Question: How can i remove this black command prompt screen from the desktop when my python script is running?
I made the service.py script into exe using python 2 exe. All worked fine but when the .exe is running i have a fixed command prompt which i do not want to show.

service.py:
'''
#!/usr/bin/env python
import os
import ctypes
from subprocess import Popen, PIPE
def Mbox(title, text, style):
ctypes.windll.user32.MessageBoxA(0, text, title, style)
python_check = os.path.exists("C:/Python27/python.exe")
g_check = os.path.exists("C:/dev_appserver.py")
if python_check & g_check:
p0 = Popen(['C:/Python27/python.exe', 'C:/dev_appserver.py', '--host', '0.0.0.0', '--port', '8080', 'C:/application'], stdout=PIPE, stdin=PIPE, stderr=PIPE, shell=True)
out, err = p0.communicate("n
")
else:
Mbox('Notice', 'Launching service failed please make sure C:\Python27\python.exe and C:/dev_appserver.py', 0)
'''
setup.py:
'''
from distutils.core import setup
import py2exe
setup(console=['service.py'])
'''
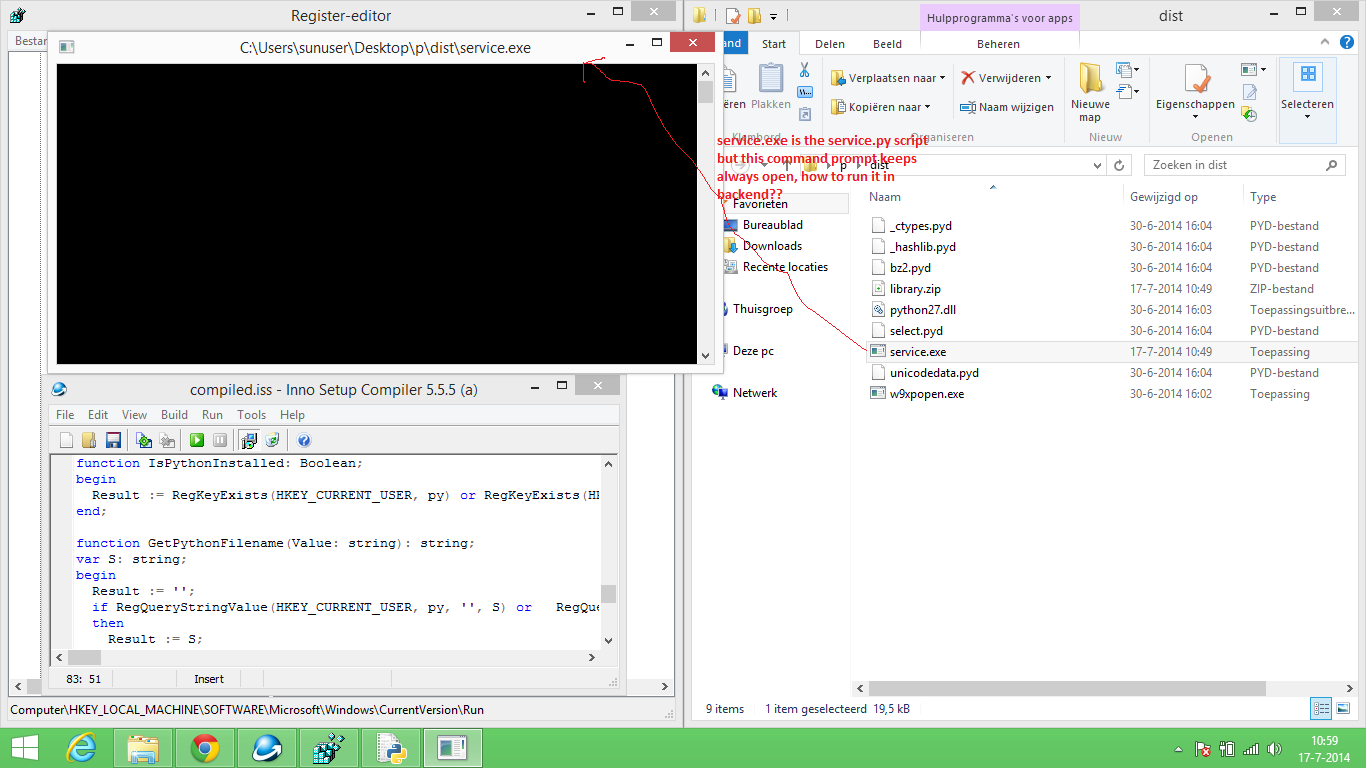
Answer: In the setup.py file you must write 'windows' instead 'console'.
Like this:
'''
windows=["service.py"],
options={"py2exe":
{"optimize": 2,
"bundle_files": 0,
"ascii": 0}}
'''